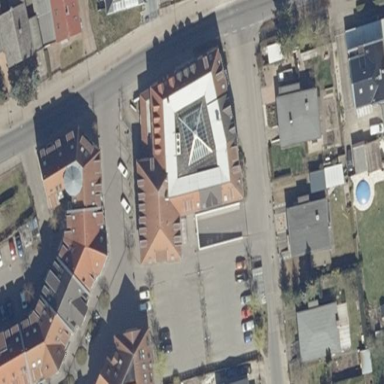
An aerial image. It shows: Commercial building with hipped roof shape.